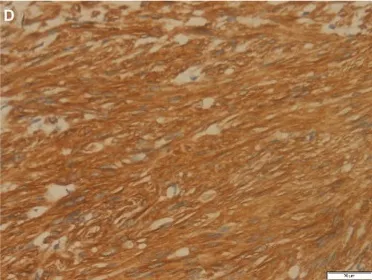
Vimentin.
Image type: pathology (immunostaining)